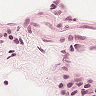
Metastatic tissue present: no